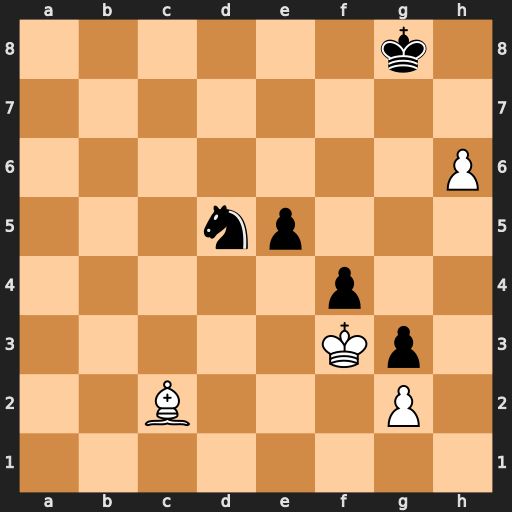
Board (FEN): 6k1/8/7P/3np3/5p2/5Kp1/2B3P1/8
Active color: w
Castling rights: -
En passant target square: -
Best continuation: Bb3 Kh7 Bxd5